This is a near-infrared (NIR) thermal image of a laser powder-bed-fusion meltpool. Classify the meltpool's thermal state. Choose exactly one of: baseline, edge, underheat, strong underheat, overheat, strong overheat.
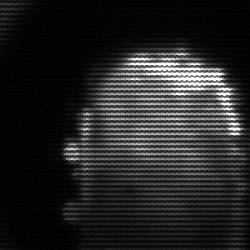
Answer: baseline